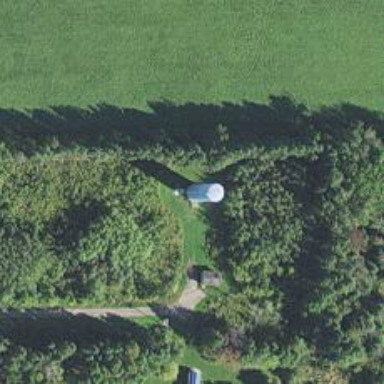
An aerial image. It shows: Water tower that is man-made.